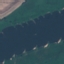
Land use / land cover class: River